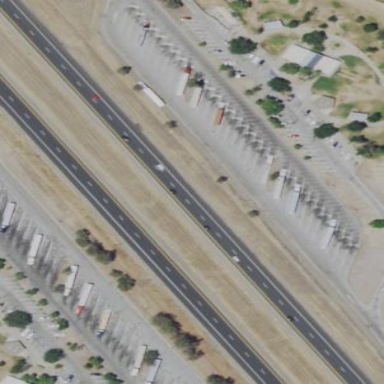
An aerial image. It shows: Rest area along the road with picnic tables.